Question: I've created a special ellipse in illustrator, one that I need drawn in my app. I've used Qwarkee to convert it to core graphics code using mainly:
'''
void CGPathAddCurveToPoint (CGMutablePathRef path, const CGAffineTransform *m, CGFloat cp1x, CGFloat cp1y, CGFloat cp2x, CGFloat cp2y, CGFloat x, CGFloat y);
'''
Here is the code:
'''
CGMutablePathRef pPath_0 = CGPathCreateMutable();
CGPathMoveToPoint(pPath_0, NULL, 515.98,258.24);
CGPathAddCurveToPoint(pPath_0, NULL, 515.98,435.61,415.54,515.98,258.24,515.98);
CGPathAddCurveToPoint(pPath_0, NULL, 100.94,515.98,0.50,435.61,0.50,258.24);
CGPathAddCurveToPoint(pPath_0, NULL, 0.50,80.86,100.94,0.50,258.24,0.50);
CGPathAddCurveToPoint(pPath_0, NULL, 415.54,0.50,515.98,80.86,515.98,258.24);
CGPathCloseSubpath(pPath_0);
'''

The diameter of the this proportionally sized ellipse is 515.98. Now I'd like to change the code so that the ellipse will be stretched to fit my view bounds no matter what size it is. The end points are obvious, I can just use the height and width of view to determine this. However, I'm having trouble understanding how I should determine the control points. Do I take these as proportions of view height / view width? Not sure I quite understand the mathematics of bezier paths so I can maintain the same amount of curve I've implemented as the view stretches either horizontally or veritcally.
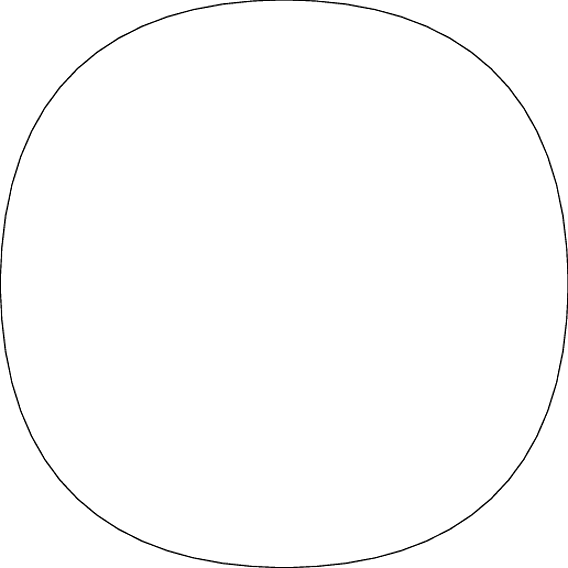
Answer: I cross posted this at a physics forum and a nice guy gave me a great solution:
<URL>